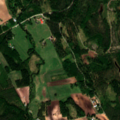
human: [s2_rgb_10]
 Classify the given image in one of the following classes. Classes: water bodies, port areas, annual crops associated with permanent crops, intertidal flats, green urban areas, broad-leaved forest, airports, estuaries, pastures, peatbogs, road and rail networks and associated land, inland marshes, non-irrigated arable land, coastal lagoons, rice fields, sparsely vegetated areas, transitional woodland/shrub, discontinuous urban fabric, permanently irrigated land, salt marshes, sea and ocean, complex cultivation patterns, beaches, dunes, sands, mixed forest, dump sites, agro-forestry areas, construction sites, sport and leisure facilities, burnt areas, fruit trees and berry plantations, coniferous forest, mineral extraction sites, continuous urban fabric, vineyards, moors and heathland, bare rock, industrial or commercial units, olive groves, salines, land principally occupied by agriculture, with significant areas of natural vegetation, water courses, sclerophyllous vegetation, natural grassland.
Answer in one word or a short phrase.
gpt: land principally occupied by agriculture, with significant areas of natural vegetation, coniferous forest, mixed forest, transitional woodland/shrub